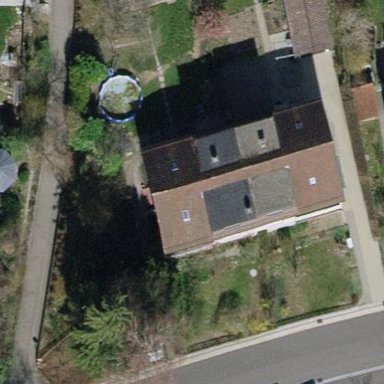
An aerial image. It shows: House with tiled roof.